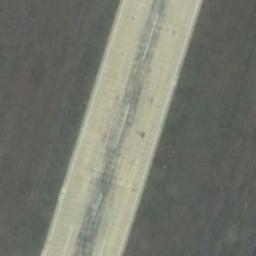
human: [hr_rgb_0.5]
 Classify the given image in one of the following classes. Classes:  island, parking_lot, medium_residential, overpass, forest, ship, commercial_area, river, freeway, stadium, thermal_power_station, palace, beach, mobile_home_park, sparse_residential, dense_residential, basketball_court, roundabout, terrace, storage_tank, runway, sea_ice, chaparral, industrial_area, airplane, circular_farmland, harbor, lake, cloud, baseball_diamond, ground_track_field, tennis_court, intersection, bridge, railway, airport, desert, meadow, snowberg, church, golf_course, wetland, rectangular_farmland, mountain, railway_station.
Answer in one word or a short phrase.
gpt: runway